Question: I am trying to use mapstruct with Gradle, but I am having limited success. When I'm using it in the application everything seems to be working fine, but when I tried to write some tests Spring can't autowire MapStruct properly (it just returns NullPointer exceptions). I am using Gradle 5.4.1, Junit5 and IntelliJ 2019.1.2.
This is the build folder and there is no mapper generated for test classes.

Repository with the code is here:
<URL>
### Mapper:
'''
@Mapper(unmappedTargetPolicy = ReportingPolicy.WARN,
componentModel = "spring",
injectionStrategy = InjectionStrategy.CONSTRUCTOR)
public interface ItemMapper {
ItemDto toDto(Item item);
Item toItem(ItemDto itemDto);
}
'''
### Repository:
'''
public class ItemRepository {
public ItemDto getItemDto() {
return new ItemDto("item 1");
}
public Item getItem() {
return new Item(1, "item 1", 20);
}
}
'''
### Service:
'''
@Service
@RequiredArgsConstructor
@Log4j2
public class ItemService {
private final ItemRepository itemRepository;
private final ItemMapper itemMapper;
public ItemDto getItemDto() {
Item item = itemRepository.getItem();
ItemDto itemDto = itemMapper.toDto(item);
log.info(itemDto);
return itemDto;
}
public Item getItem() {
ItemDto itemDto = itemRepository.getItemDto();
Item item = itemMapper.toItem(itemDto);
log.info(item);
return item;
}
}
'''
### Test:
'''
@ExtendWith(MockitoExtension.class)
public class ItemServiceTest {
@Mock
private ItemRepository itemRepository;
@InjectMocks
private ItemService itemService;
@Spy
private ItemMapper itemMapper;
@Test
void shouldReturnItemDto() {
Item mockItem = new Item(1, "mockItem", 10);
given(itemRepository.getItem()).willReturn(mockItem);
ItemDto itemDto = itemService.getItemDto();
assertThat(mockItem.getName()).isEqualTo(itemDto.getName());
}
}
'''
### build.gradle:
'''
plugins {
id 'org.springframework.boot' version '2.1.5.RELEASE'
id 'java'
}
apply plugin: 'io.spring.dependency-management'
group = 'com.mapstruct.spring.example'
version = '0.0.1-SNAPSHOT'
sourceCompatibility = '1.8'
configurations {
compileOnly {
extendsFrom annotationProcessor
}
}
repositories {
mavenCentral()
}
test {
useJUnitPlatform {
}
}
dependencies {
// Mapstruct
implementation 'org.mapstruct:mapstruct:1.3.0.Final'
annotationProcessor 'org.mapstruct:mapstruct-processor:1.3.0.Final'
testAnnotationProcessor 'org.mapstruct:mapstruct-processor:1.3.0.Final'
implementation 'org.springframework.boot:spring-boot-starter-web'
compileOnly 'org.projectlombok:lombok'
annotationProcessor 'org.projectlombok:lombok'
testImplementation('org.springframework.boot:spring-boot-starter-test')
// JUnit5
testImplementation 'org.junit.jupiter:junit-jupiter-api:5.3.2'
testRuntimeOnly 'org.junit.jupiter:junit-jupiter-engine:5.3.2'
testImplementation 'org.junit.jupiter:junit-jupiter-params:5.3.2'
// Mockito
testImplementation 'org.mockito:mockito-core:2.23.4'
testImplementation 'org.mockito:mockito-junit-jupiter:2.23.4'
}
'''
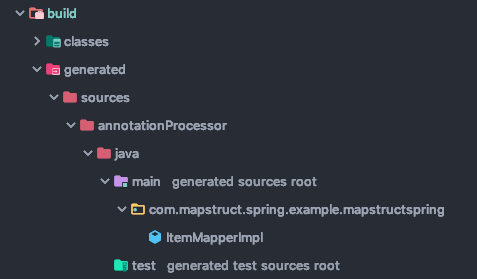
Answer: @Spy annotation on
'''
@Spy
private ItemMapper itemMapper;
'''
will not perform dependency injection of the generated ItemMapperImpl class file. The solution would be to set
'''
@Spy
private ItemMapper itemMapper = Mappers.getMapper(ItemMapper.class);
'''
Or alternativly to enable spring dependency injection via '@SpringBootTest(classes = {ItemMapperImpl.class}).'